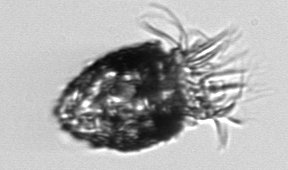
Label: Stenosemella_pacifica